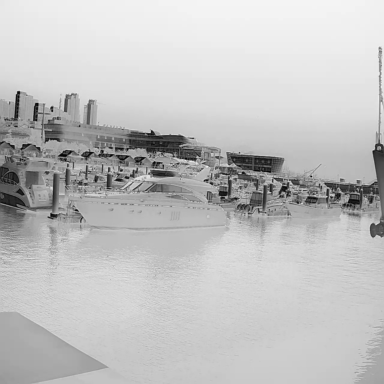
There are three canoes in the infrared image.